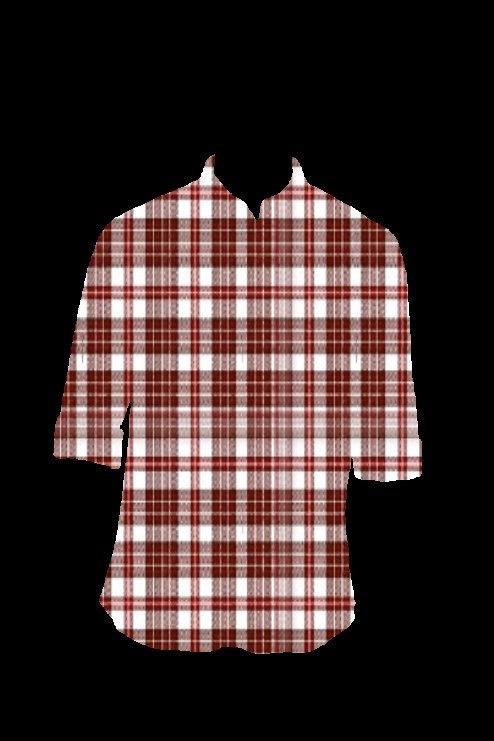
red plaid button up tee